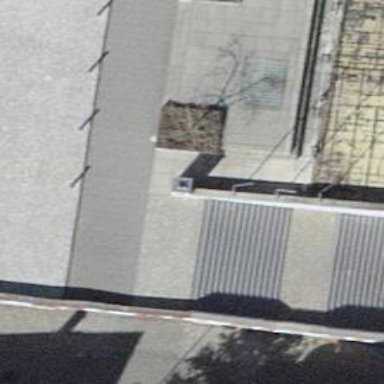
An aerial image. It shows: Steps made of asphalt.